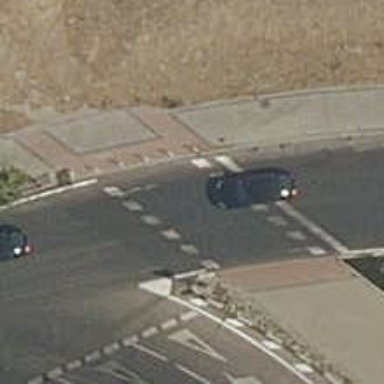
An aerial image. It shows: Road crossing with traffic signals.